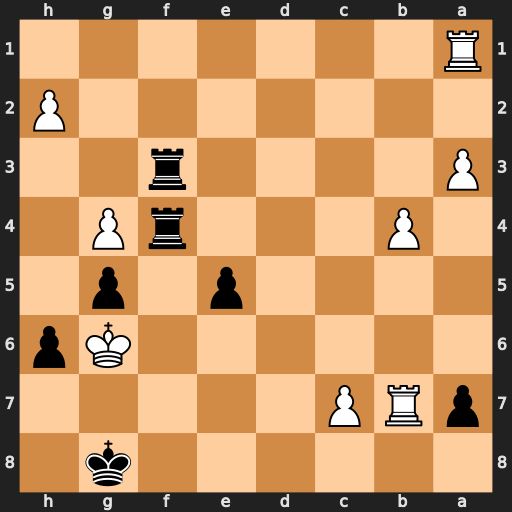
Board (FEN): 6k1/pRP5/6Kp/4p1p1/1P3rP1/P4r2/7P/R7
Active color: b
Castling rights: -
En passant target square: -
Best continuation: Rf6+ Kh5 Rh3#